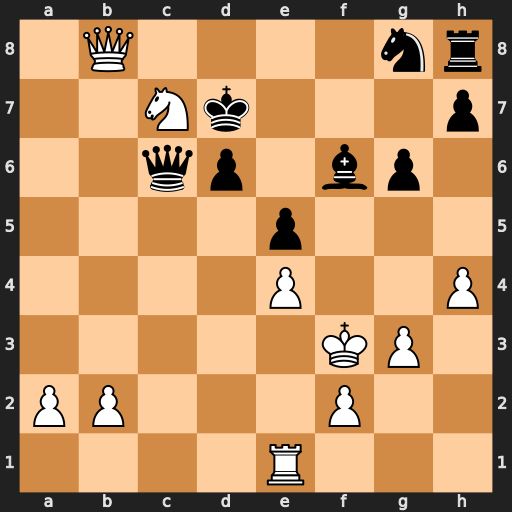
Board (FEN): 1Q4nr/2Nk3p/2qp1bp1/4p3/4P2P/5KP1/PP3P2/4R3
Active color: w
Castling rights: -
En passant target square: -
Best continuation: Nd5 Bd8 Qa7+ Ke8 Qg7 Bf6 Nxf6+ Nxf6 Qxh8+